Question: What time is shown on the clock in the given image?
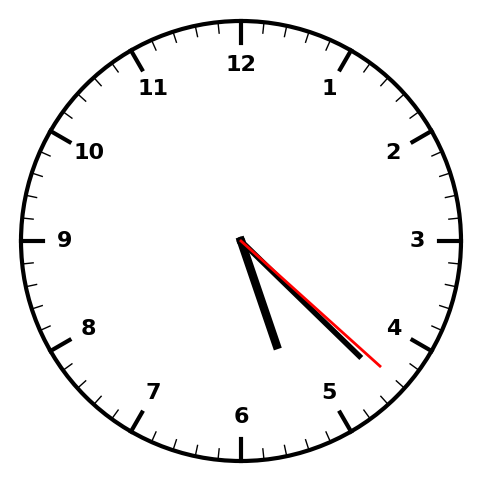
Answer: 05:22:22